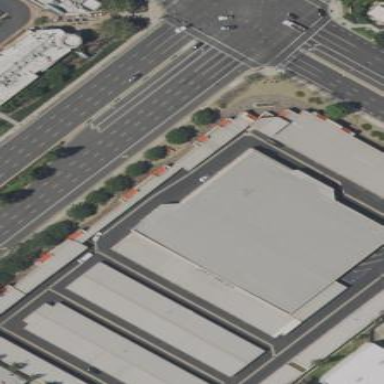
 known as Public Storage according to Wikipedia."